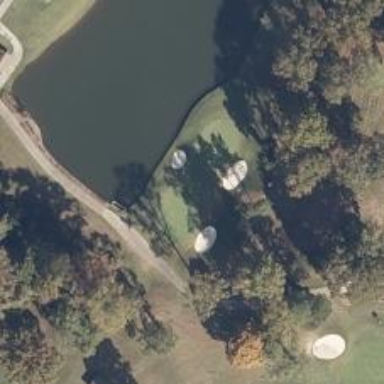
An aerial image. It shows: Golf hole.